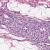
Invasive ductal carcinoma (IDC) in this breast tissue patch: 0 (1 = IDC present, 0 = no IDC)